Field crop: maize
Growth stage: 2
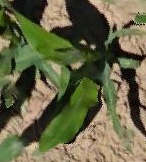
Species: maize